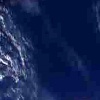
Label: water